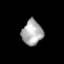
Tissue: prostate
Cell type: T cells
Senescence score: 0.2948
Nuclear area (px): 500
Mean DAPI intensity: 173.632